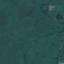
Land use / land cover class: Pasture